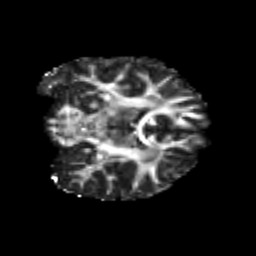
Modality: FA
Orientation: coronal
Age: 19
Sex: male
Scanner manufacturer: siemens
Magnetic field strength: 3 T
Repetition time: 3.5 s
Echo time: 0.125 s